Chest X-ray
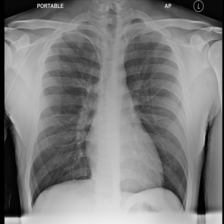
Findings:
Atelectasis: negative
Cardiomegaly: negative
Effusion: negative
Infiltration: negative
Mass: negative
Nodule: negative
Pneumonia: negative
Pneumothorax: negative
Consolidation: negative
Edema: negative
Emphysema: negative
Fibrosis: negative
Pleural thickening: negative
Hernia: negative